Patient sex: M
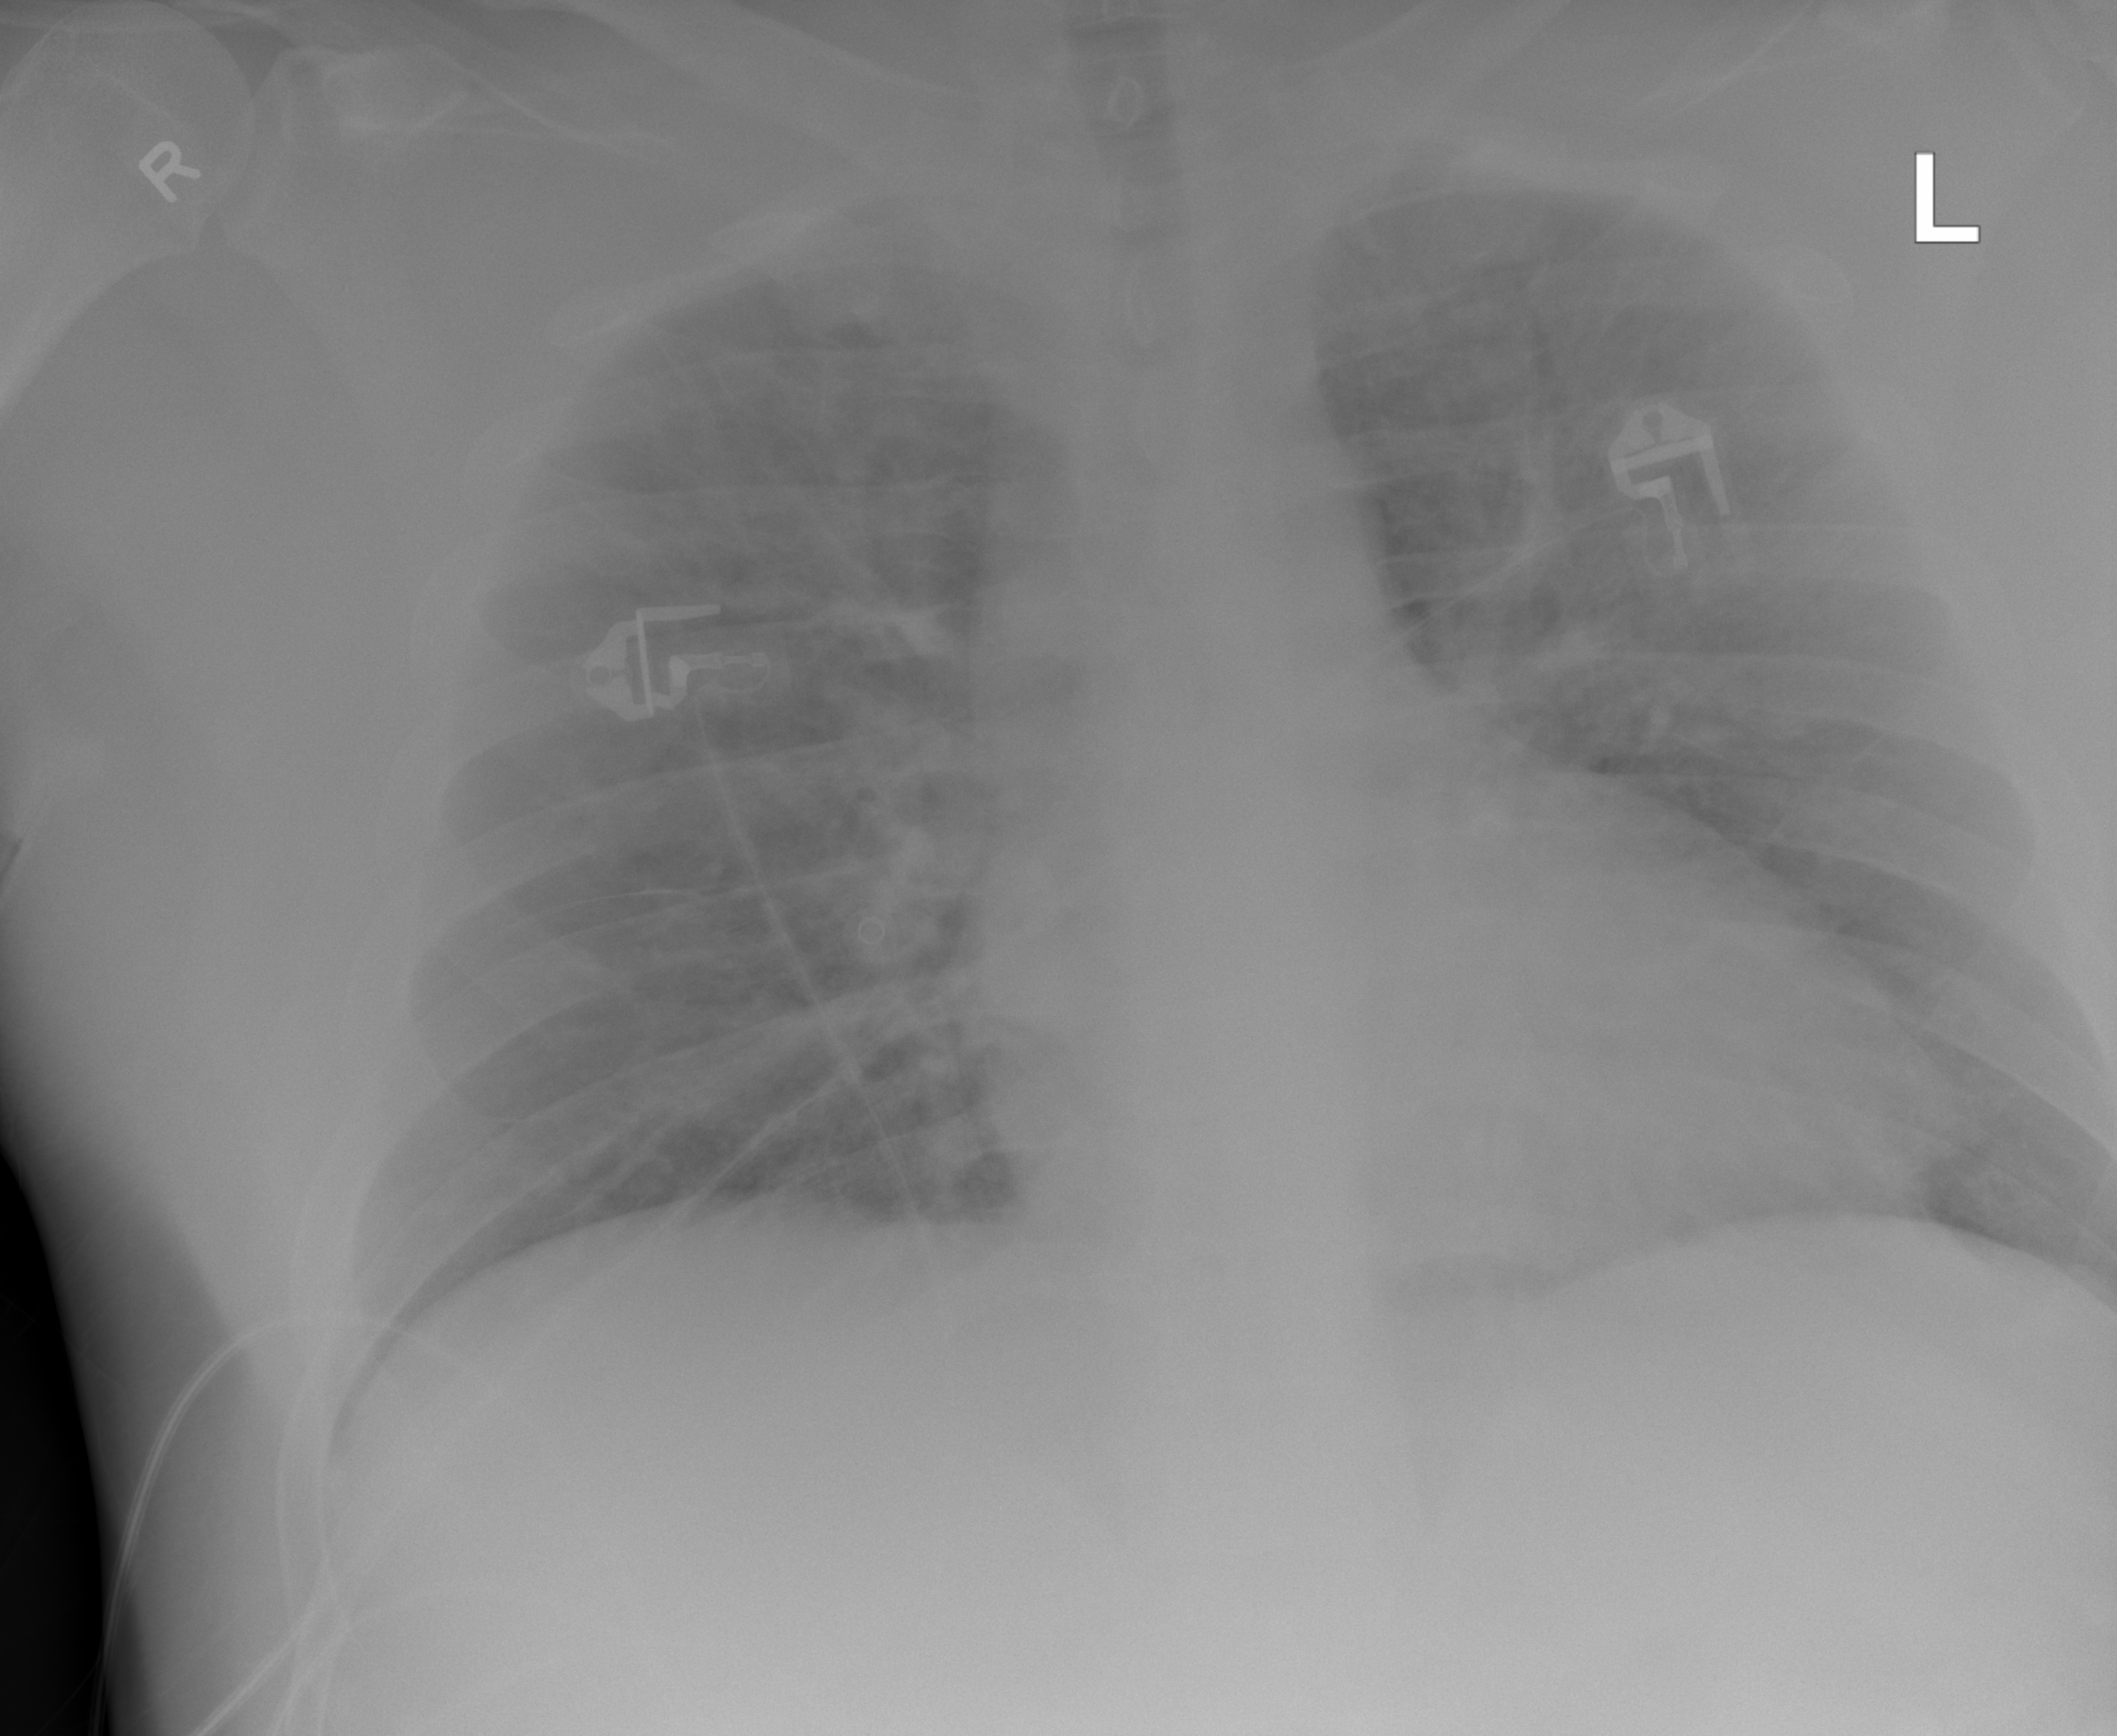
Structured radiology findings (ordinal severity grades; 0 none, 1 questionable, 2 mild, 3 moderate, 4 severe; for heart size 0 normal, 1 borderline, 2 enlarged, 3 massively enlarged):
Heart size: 2
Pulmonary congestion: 2
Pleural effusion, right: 0
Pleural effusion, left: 0
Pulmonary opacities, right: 0
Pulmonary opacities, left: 0
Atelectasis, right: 0
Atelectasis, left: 0